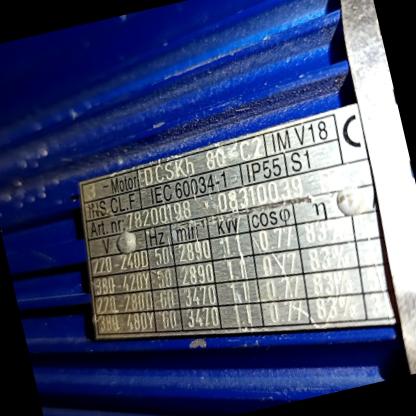
Klasa: tabliczka-znamionowa